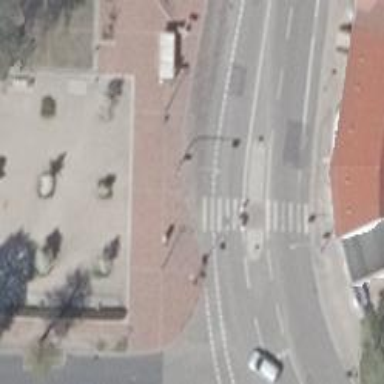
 along with designated lanes for cycling."